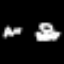
Label: angel